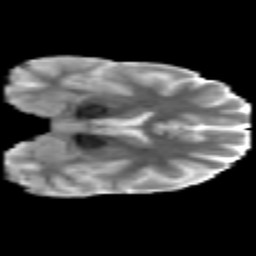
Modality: MD
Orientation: coronal
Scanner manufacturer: philips
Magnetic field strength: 3 T
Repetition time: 8.6 s
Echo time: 0.127 s